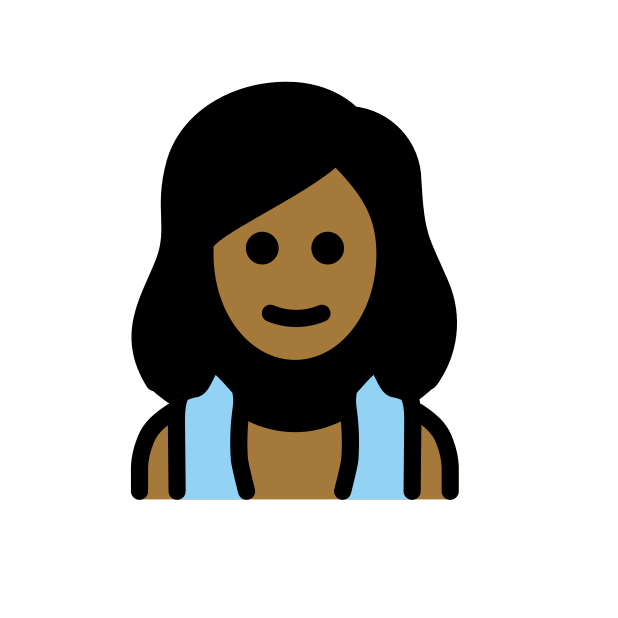
woman in steamy room: medium-dark skin tone